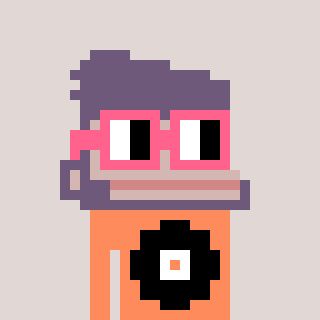
a pixel art character with square pink glasses, a ape-shaped head and a peachy-colored body on a warm background